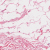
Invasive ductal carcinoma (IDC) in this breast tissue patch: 0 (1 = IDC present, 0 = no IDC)